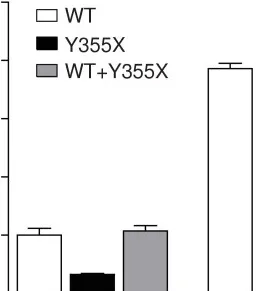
The Y355X mutant receptor does not inhibit the activity of wild-type PPARgamma. (A) WT and Y355X receptors (1 and 15 ng respectively) were transfected into NIH 3T3 cells individually or in combination in the presence or absence of 5 muM rosiglitazone (Rosi).
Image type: pathology (masson_trichrome)